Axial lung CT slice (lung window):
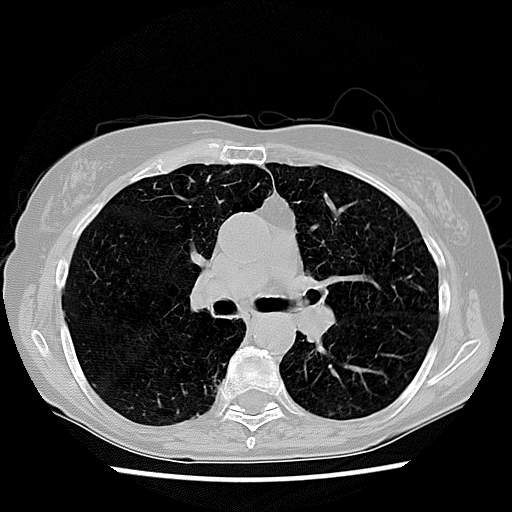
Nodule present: no